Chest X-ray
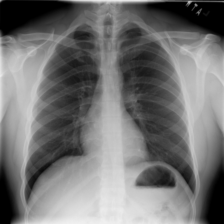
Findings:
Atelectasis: negative
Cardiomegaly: negative
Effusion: negative
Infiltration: negative
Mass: negative
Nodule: negative
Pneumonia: negative
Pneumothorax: negative
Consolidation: negative
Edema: negative
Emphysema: negative
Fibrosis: negative
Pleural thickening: negative
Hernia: negative